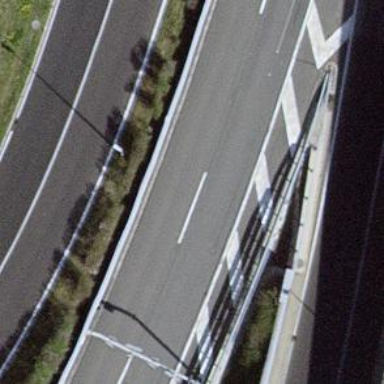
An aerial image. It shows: Motorway.